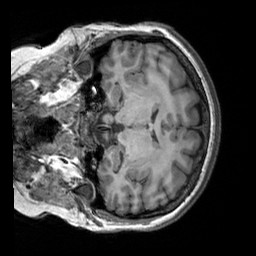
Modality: T1w
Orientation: coronal
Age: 22
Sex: female
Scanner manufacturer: siemens
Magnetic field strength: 3 T
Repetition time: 2.3 s
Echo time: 0.00303 s